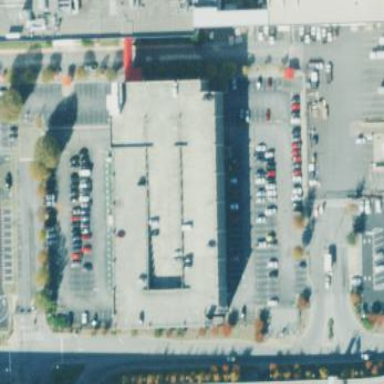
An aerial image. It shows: Building with parking garage.